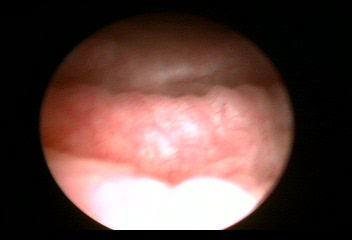
Modality: WLC
Class: Normal mucosa
Bladder cancer association: No